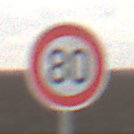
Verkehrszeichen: Geschwindigkeit80
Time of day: MorningAfternoon
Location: Outdoor (Nature)
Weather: Overcast
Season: NotSpecified
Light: Natural